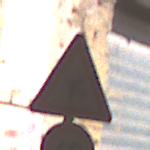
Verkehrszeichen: FlugbetriebRechts
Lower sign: Geschwindigkeit40
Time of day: MorningAfternoon
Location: Outdoor (Urban)
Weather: Clear
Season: NotSpecified
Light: Natural